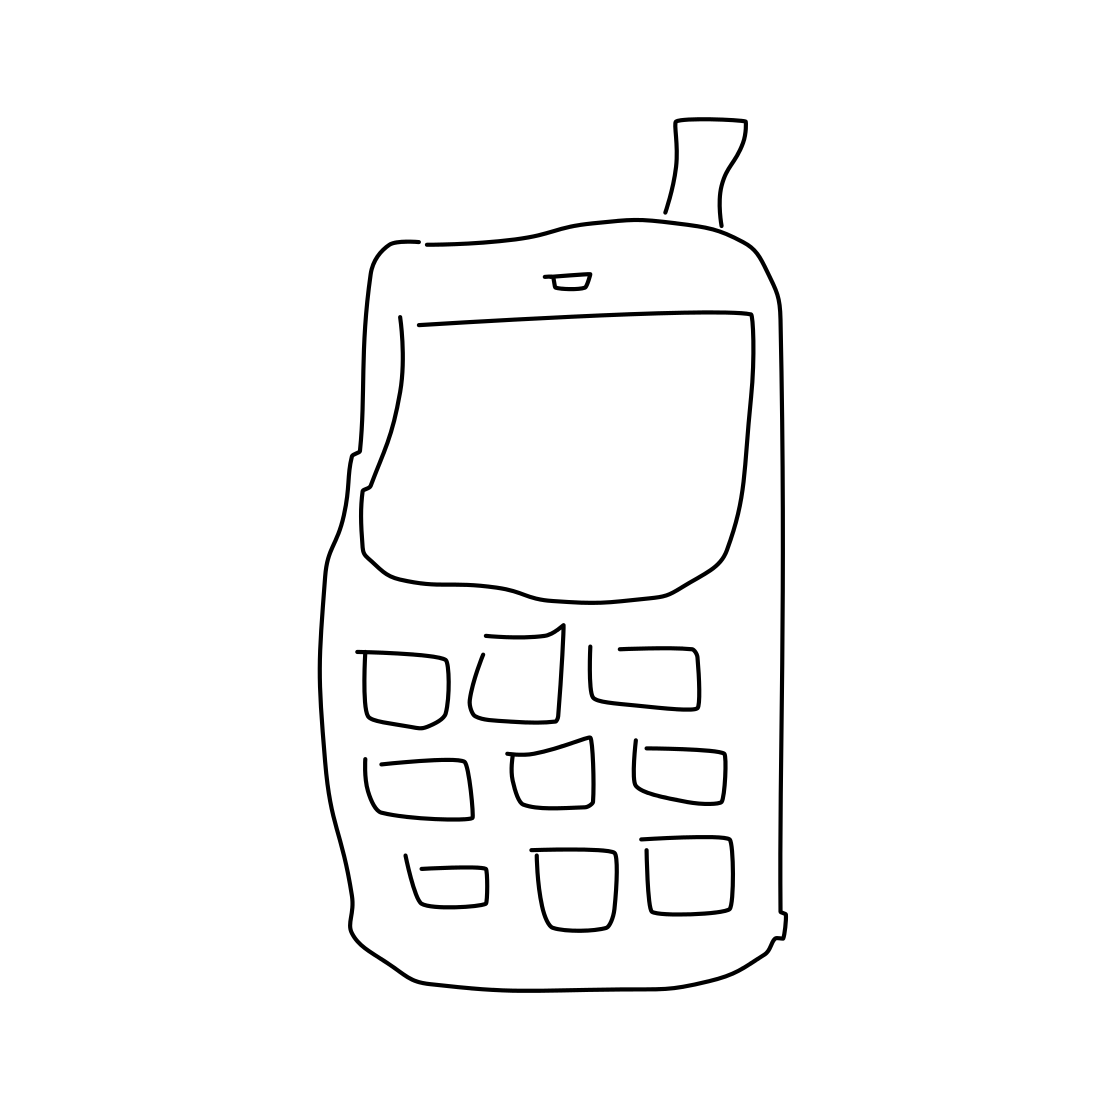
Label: cell phone